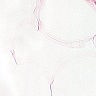
Metastatic tissue present: no